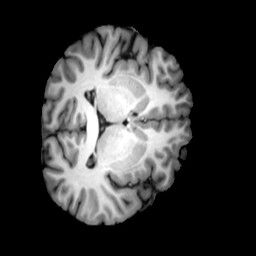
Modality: T1w
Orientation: axial
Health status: ill
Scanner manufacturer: siemens
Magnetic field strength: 3 T
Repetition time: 2 s
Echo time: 0.00303 s